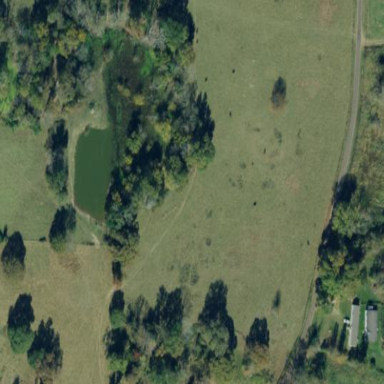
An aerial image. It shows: Pasture used as meadow.